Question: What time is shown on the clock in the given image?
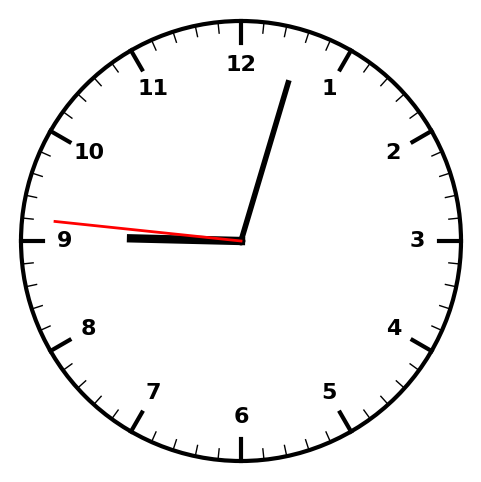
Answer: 09:02:46